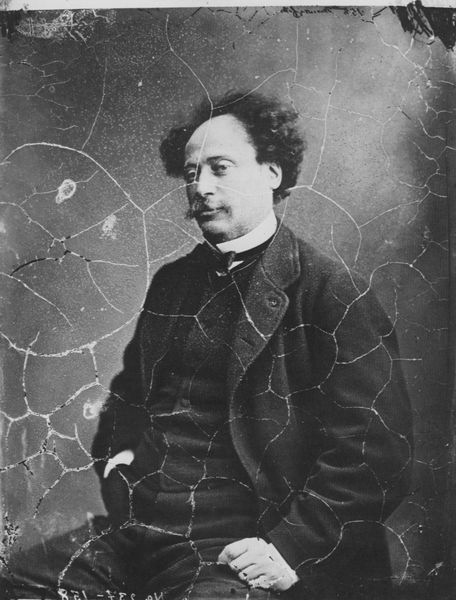
Titel: Alexandre Dumas (der Sohn) (1824-1895)
Künstler: Gaspard-Félix Tournachon
Schlagwörter: hand, kopf, mann, weiß, sitzen, haar, schwarz, anzug, bart, hemd, jacke, schnurrbart, kragen, herr, hände, portrait, porträt, haare, mantel, craquelee, locken, beine, bein, glatze, dreiviertelprofil, fliege, weste, foto, philosoph, tasche, sitzfigur, halbglatze, fleck, brüchig, fleckig, sitzender, jackentasche, kraquelee, mantelaufschlag, sizen, hand in jackentasche